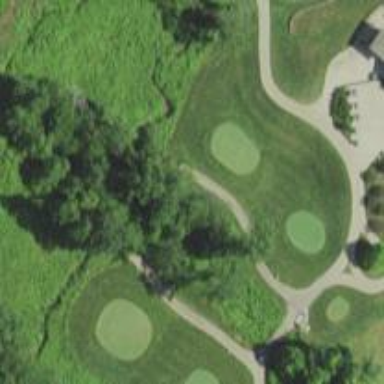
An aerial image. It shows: Pathway for golfing.